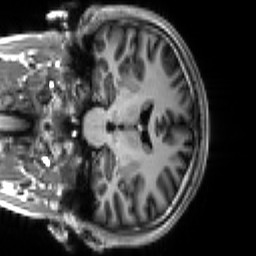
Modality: T1w
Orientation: coronal
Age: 18
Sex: male
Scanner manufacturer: siemens
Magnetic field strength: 3 T
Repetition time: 2.3 s
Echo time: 0.00267 s